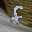
Label: 8